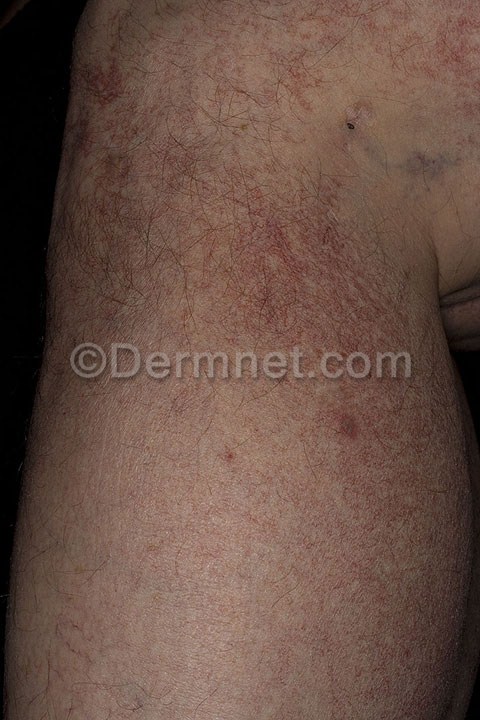
Disease: Vascular Tumors